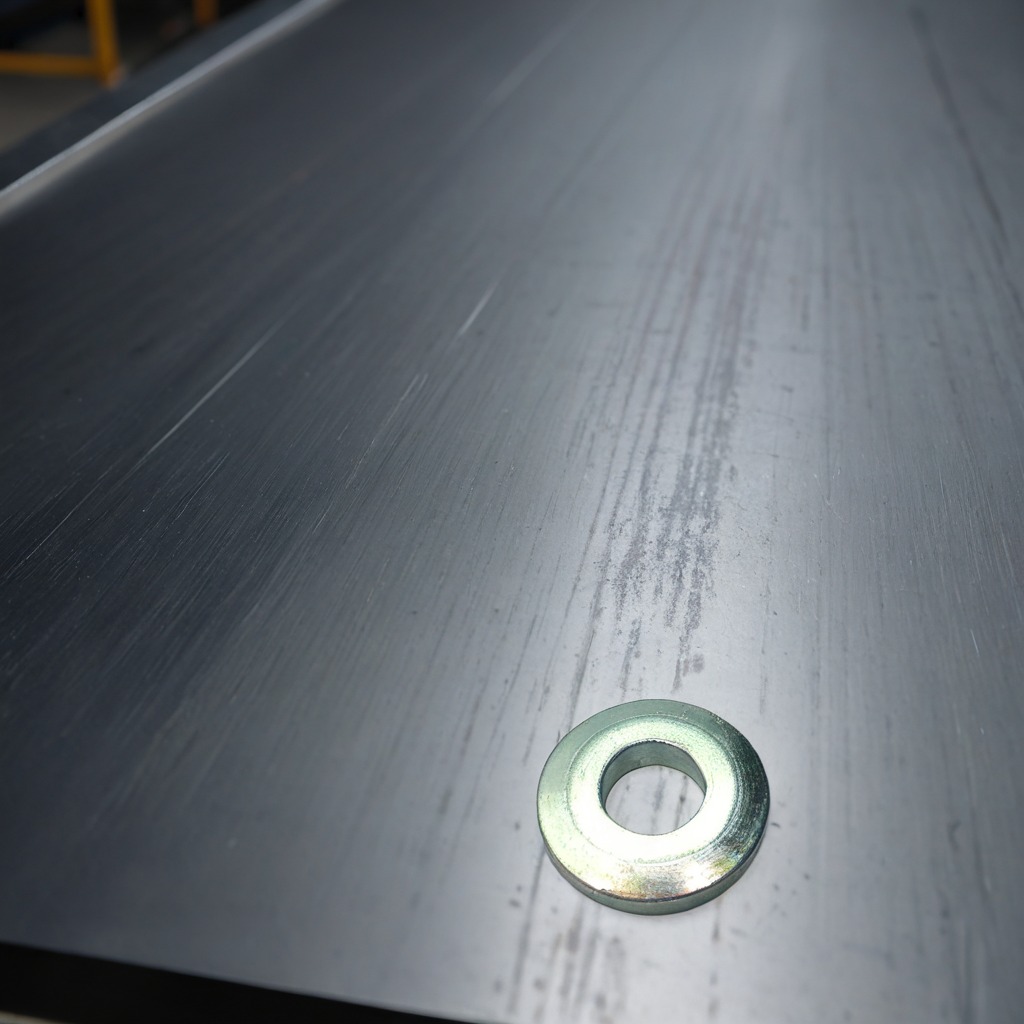
A flat metal washer is lying on a cold steel table in a mining workshop.